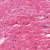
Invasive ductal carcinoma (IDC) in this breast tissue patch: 0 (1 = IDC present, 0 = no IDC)